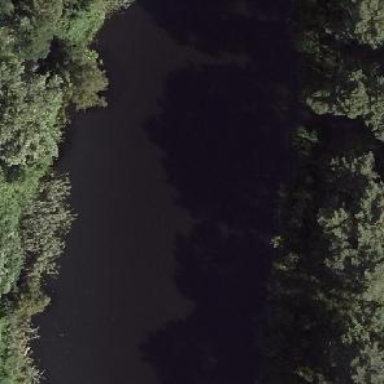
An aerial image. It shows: Peaceful pond surrounded by nature.